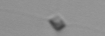
Label: Chaetoceros_tenuissimus